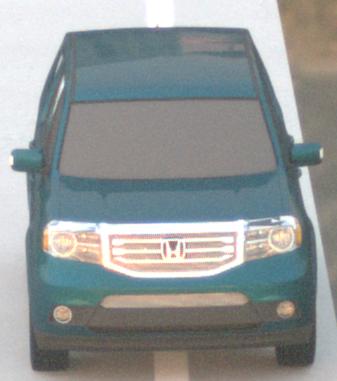
Make: Honda
Model: Pilot
Detailed model: Gen. 2 Facelift
Model produced from: 2012
Model produced until: 2015
Doors: 5
Color: blue
Road condition: dry road
Daytime: sunrise or sunset
Contrast: medium contrast